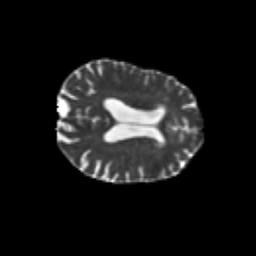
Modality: T2w
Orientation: axial
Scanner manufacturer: siemens
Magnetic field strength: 3 T
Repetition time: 6.8 s
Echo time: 0.093 s